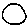
Label: circle